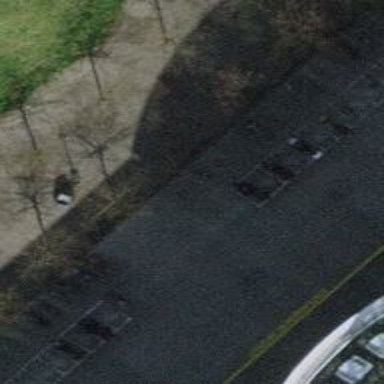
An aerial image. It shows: Bicycle parking area with stands.